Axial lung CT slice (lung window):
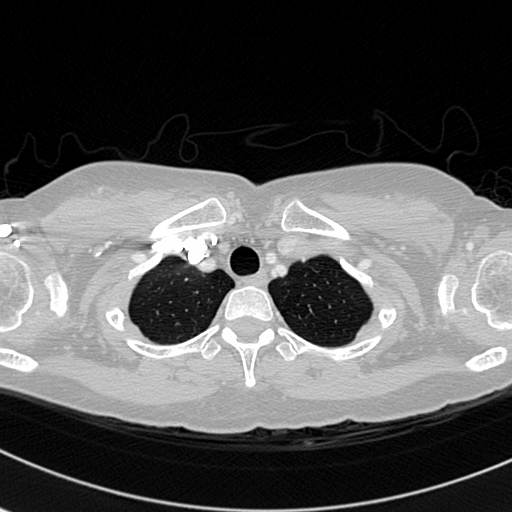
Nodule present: no